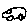
Label: car